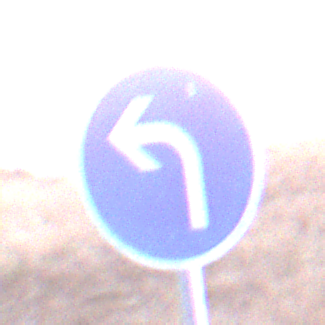
Verkehrszeichen: VorgeschriebeneFahrtrichtungLinks
Umgebung: Outdoor, Nature
Tageszeit: SunriseSunset
Wetter: Clear
Licht: Natural
Jahreszeit: NotSpecified
Kontrast: LowContrast